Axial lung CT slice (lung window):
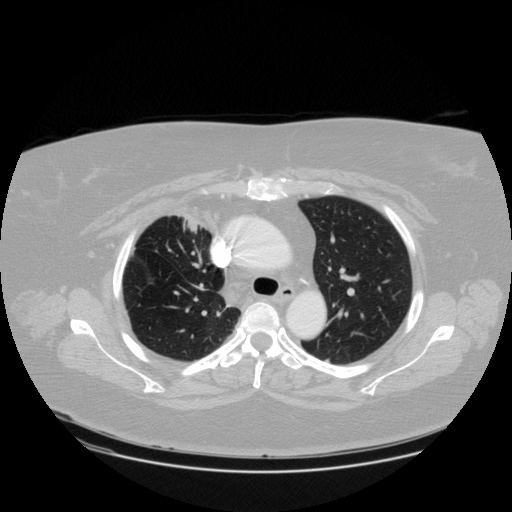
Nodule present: no